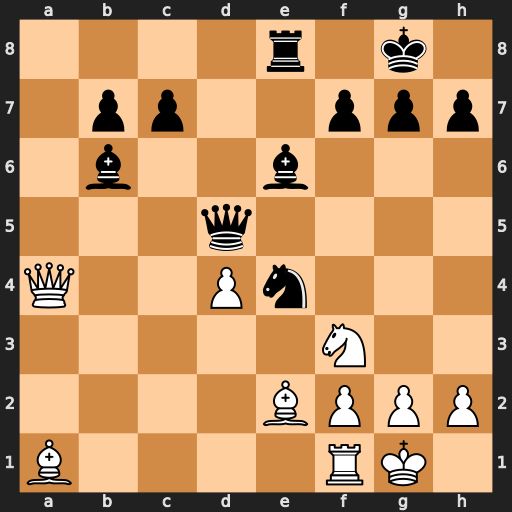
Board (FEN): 4r1k1/1pp2ppp/1b2b3/3q4/Q2Pn3/5N2/4BPPP/B4RK1
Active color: w
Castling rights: -
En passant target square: -
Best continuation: Qxe8#